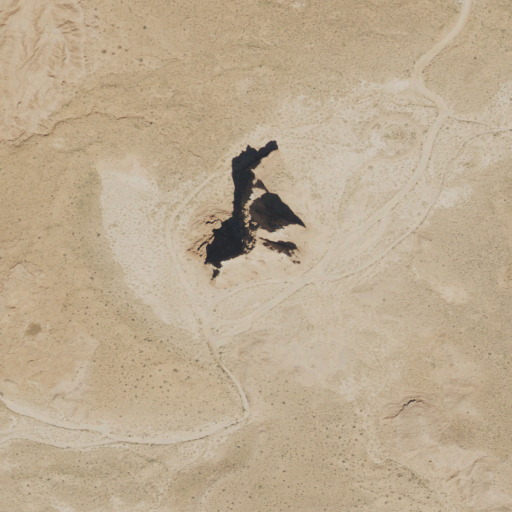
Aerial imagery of mountain in Utah named Temple of the Moon containing shrub and barren land